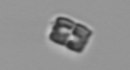
Label: Bacillariophyceae_morphotype1